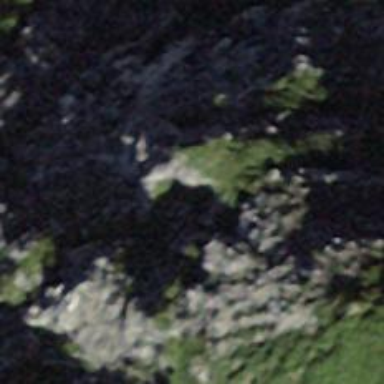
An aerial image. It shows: Natural cliff.